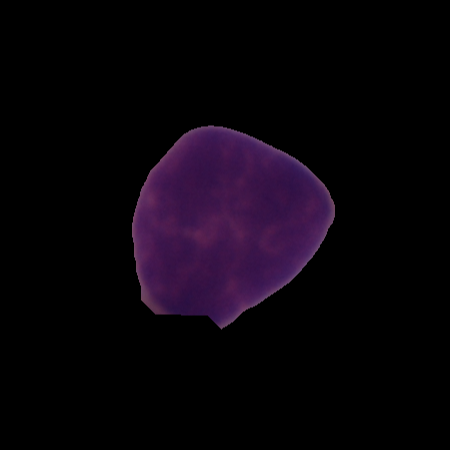
Label: cancer